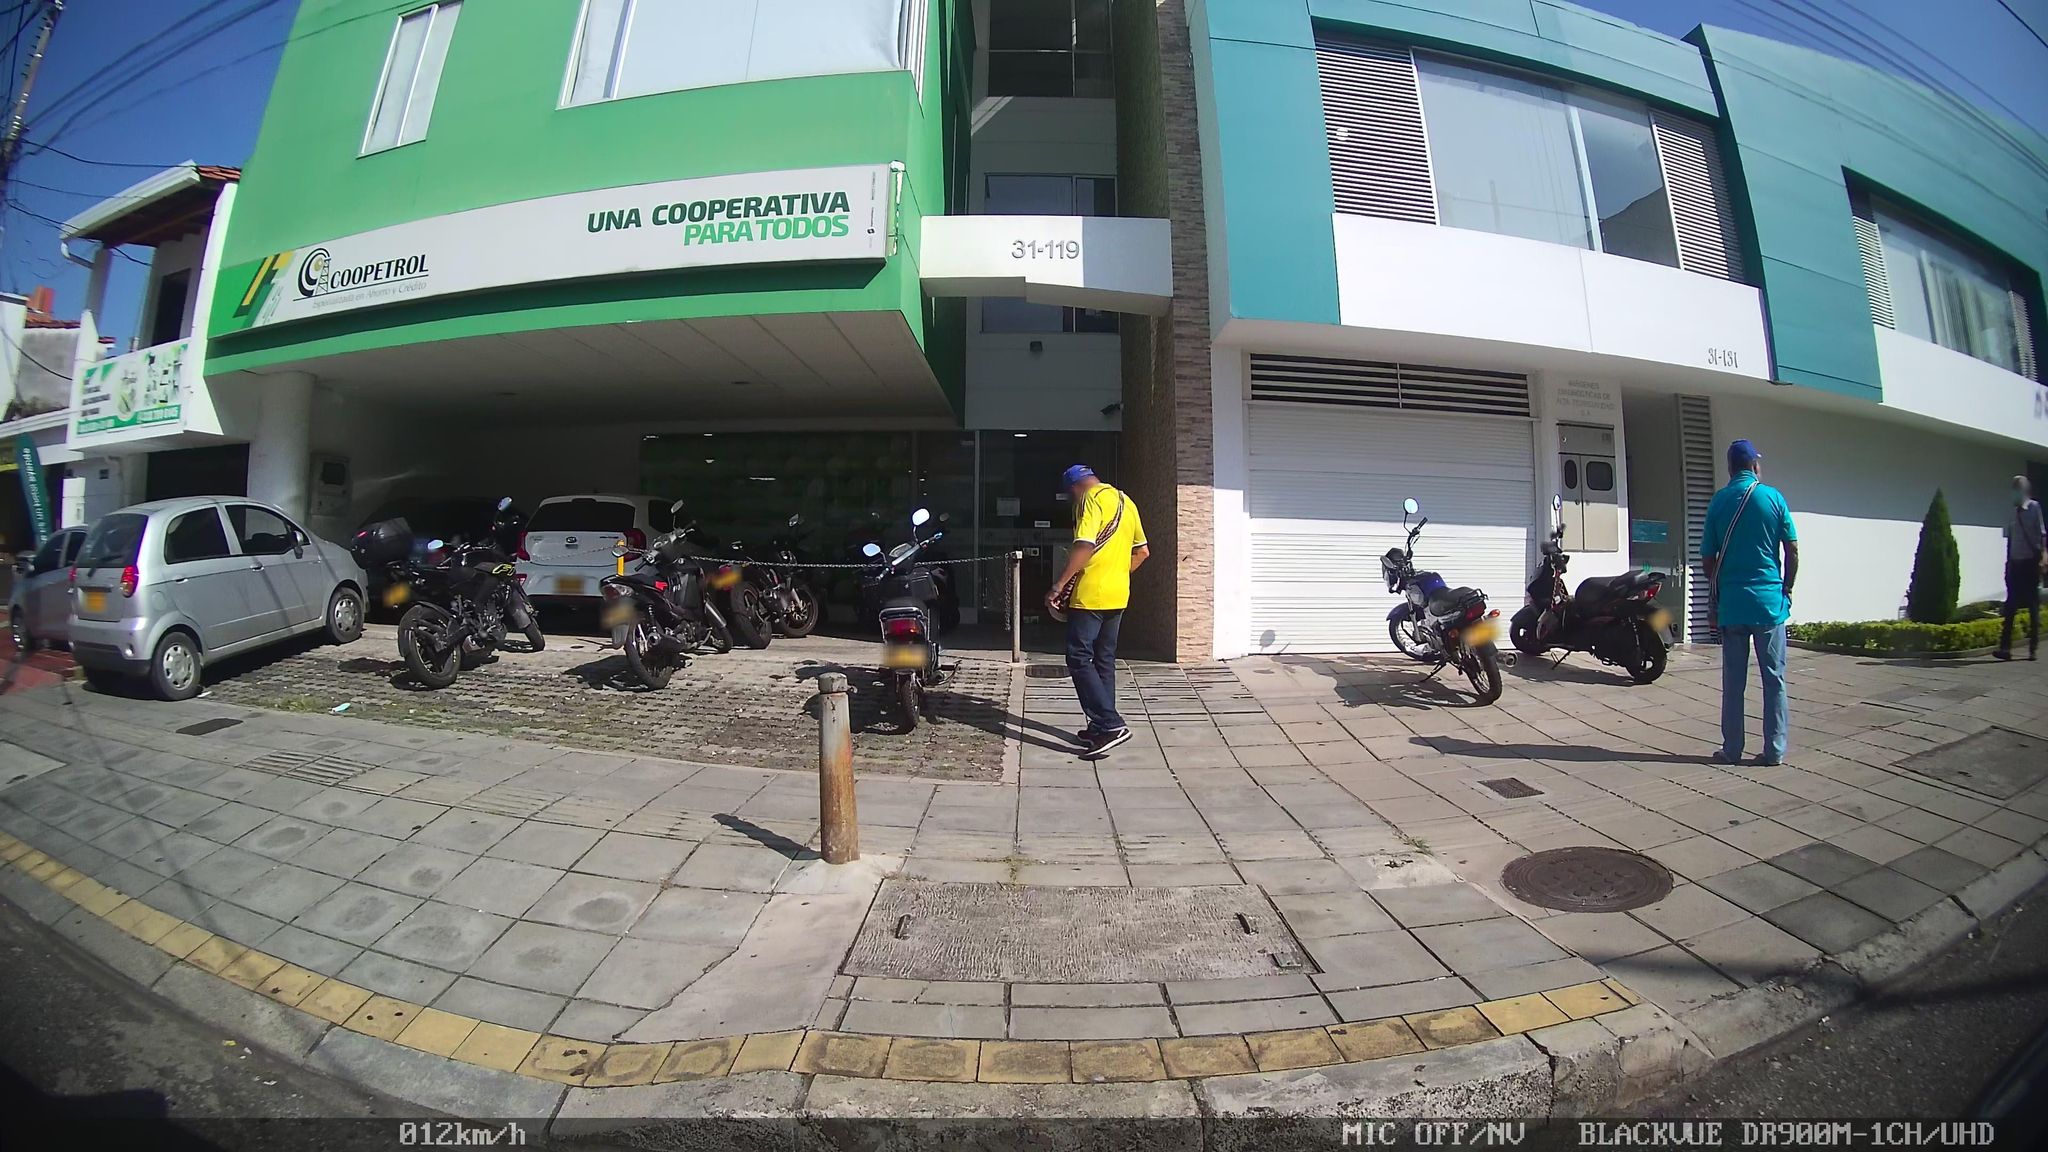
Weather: clear
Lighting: day
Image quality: good
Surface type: walking surface
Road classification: residential
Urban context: urban centre
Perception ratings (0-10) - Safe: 3.35, Lively: 6.86, Beautiful: 2.54, Boring: 1.9, Depressing: 5.39, Wealthy: 2.06